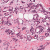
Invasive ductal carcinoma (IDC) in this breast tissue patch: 1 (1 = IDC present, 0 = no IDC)